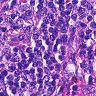
Metastatic tissue present: no